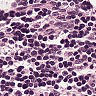
Metastatic tissue present: no